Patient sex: M
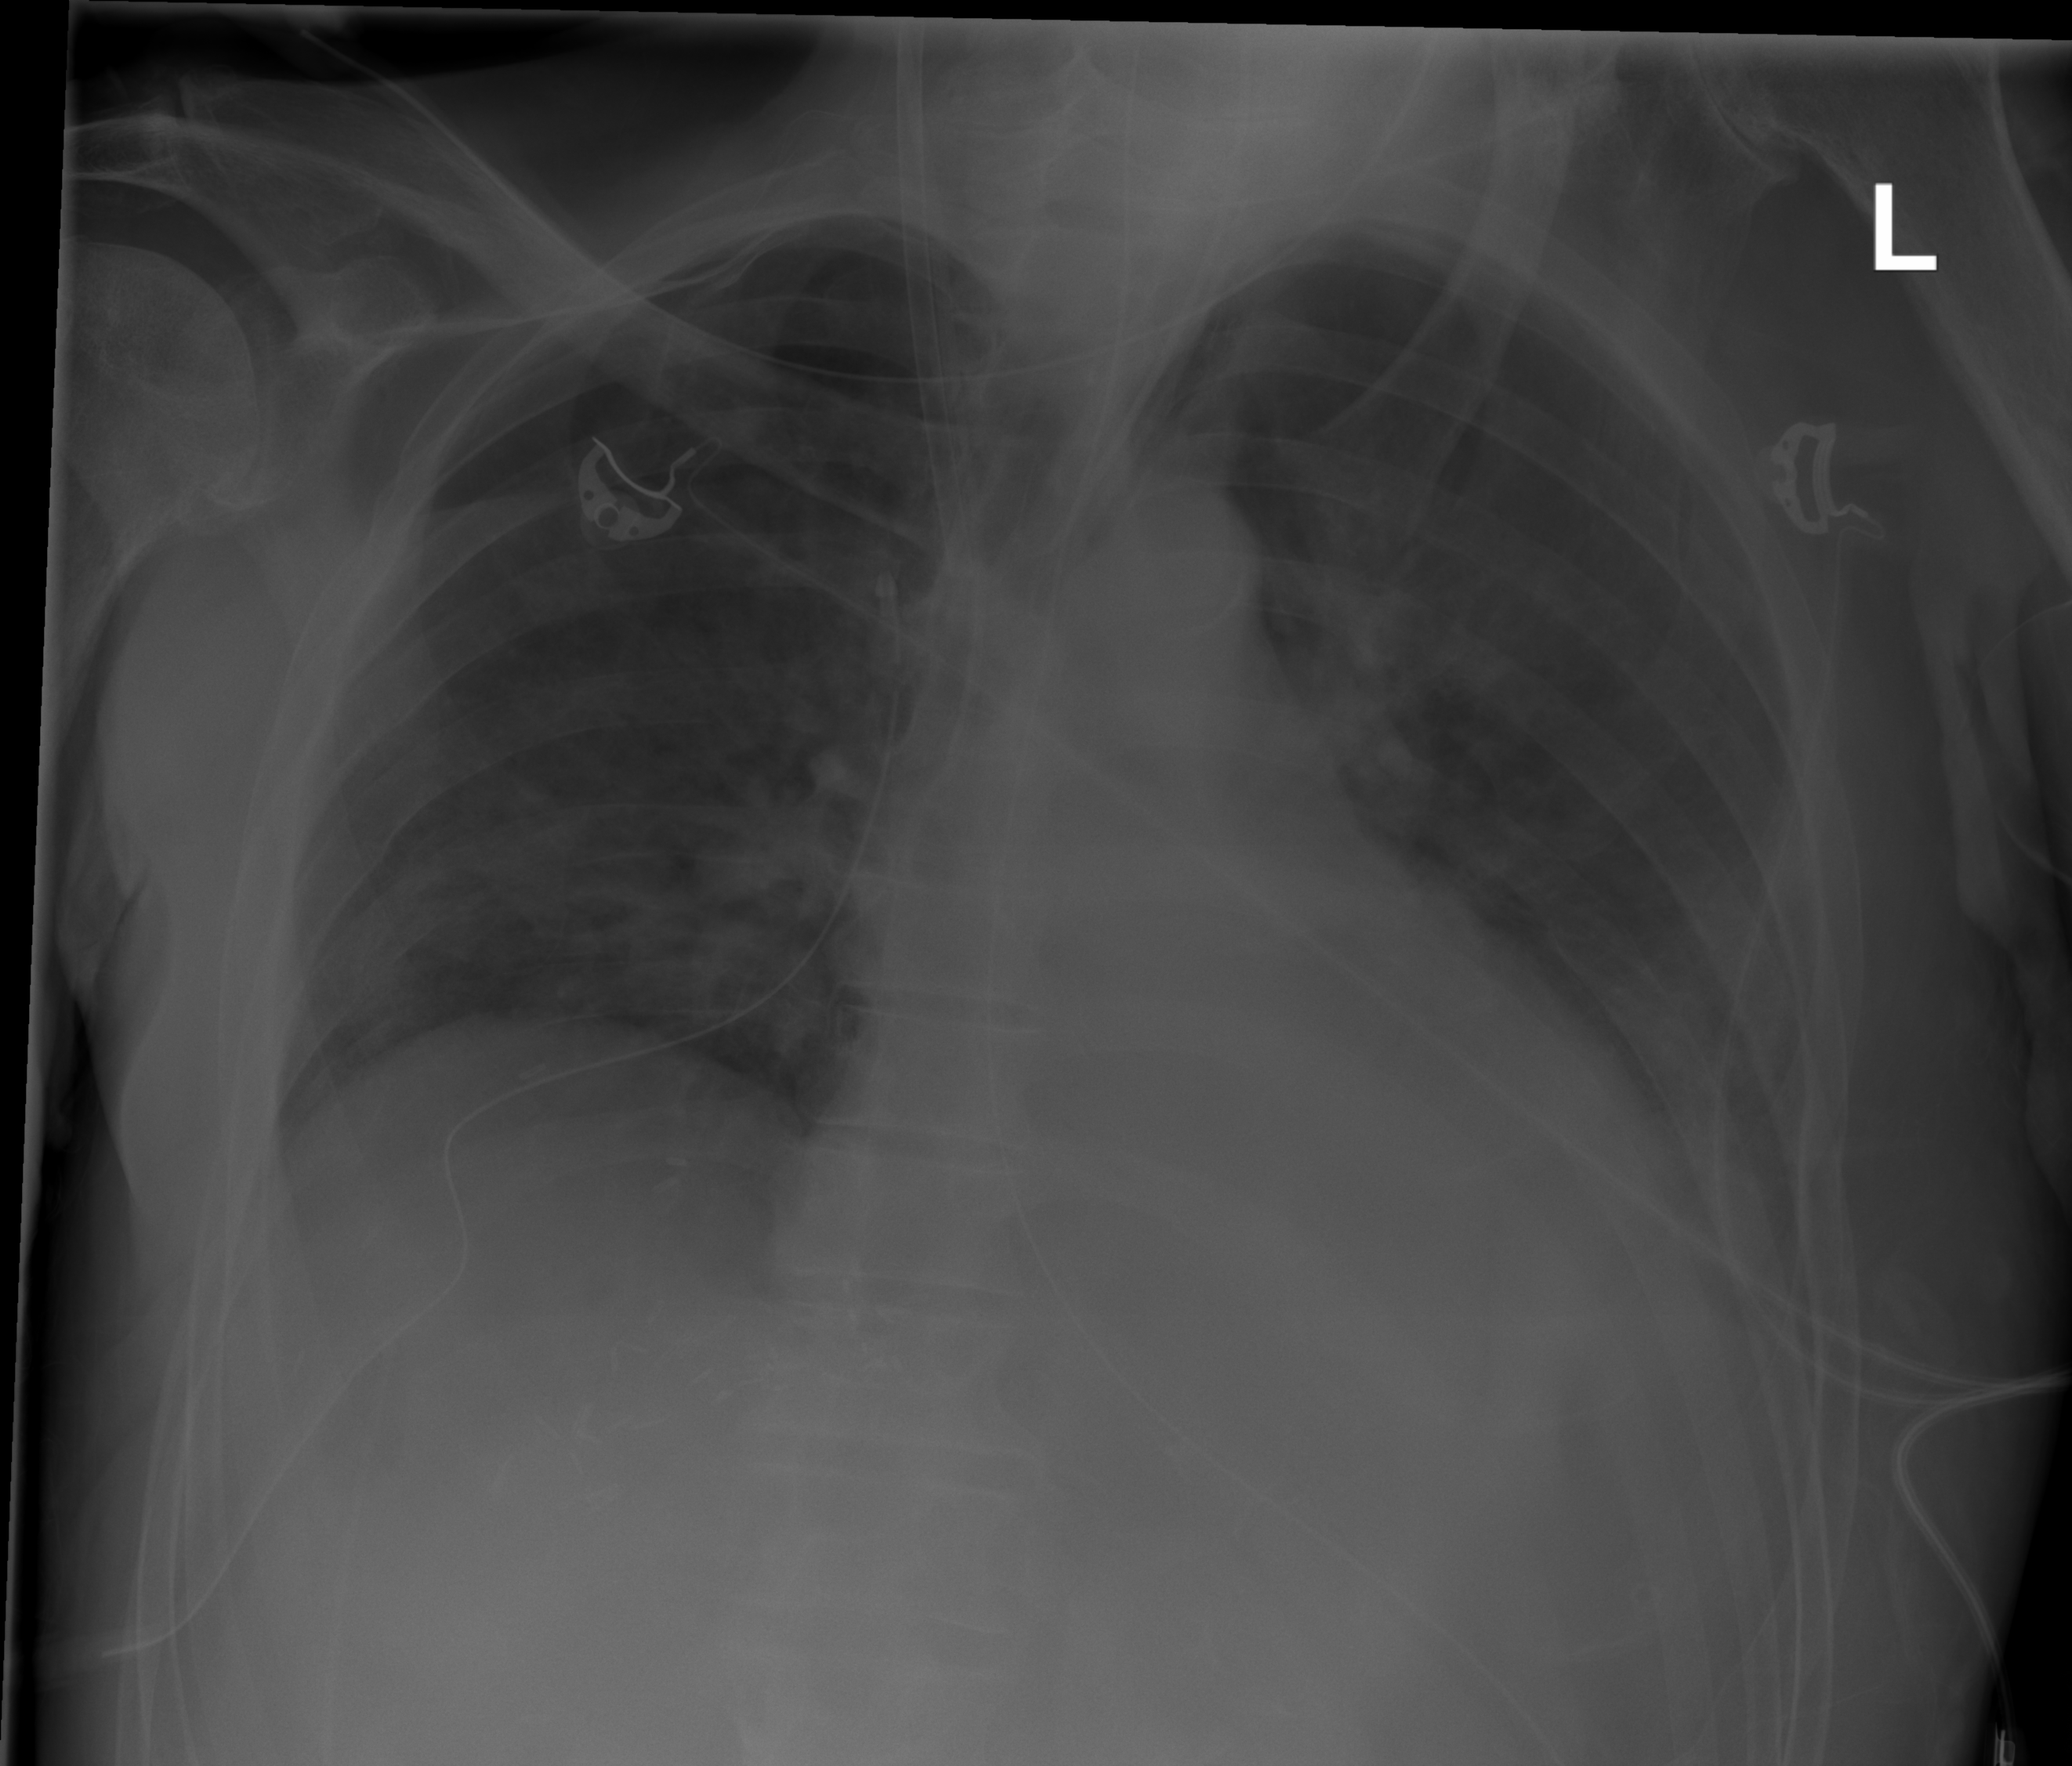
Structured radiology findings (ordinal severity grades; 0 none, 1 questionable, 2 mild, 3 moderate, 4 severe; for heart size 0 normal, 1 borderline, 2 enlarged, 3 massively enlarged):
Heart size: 0
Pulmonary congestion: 0
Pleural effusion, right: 0
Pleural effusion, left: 1
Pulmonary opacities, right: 1
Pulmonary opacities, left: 0
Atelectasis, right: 0
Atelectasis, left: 2